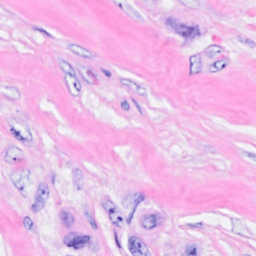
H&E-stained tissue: Breast